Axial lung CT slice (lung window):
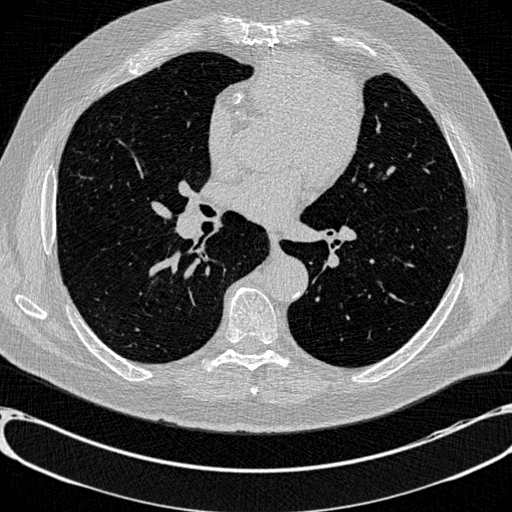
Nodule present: no